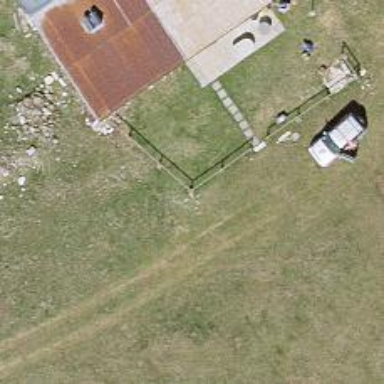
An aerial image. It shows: Wire fence is in place.